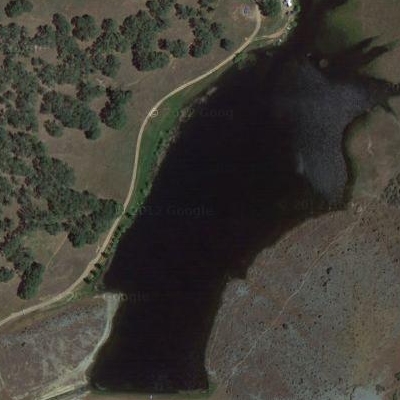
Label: dRiverLake